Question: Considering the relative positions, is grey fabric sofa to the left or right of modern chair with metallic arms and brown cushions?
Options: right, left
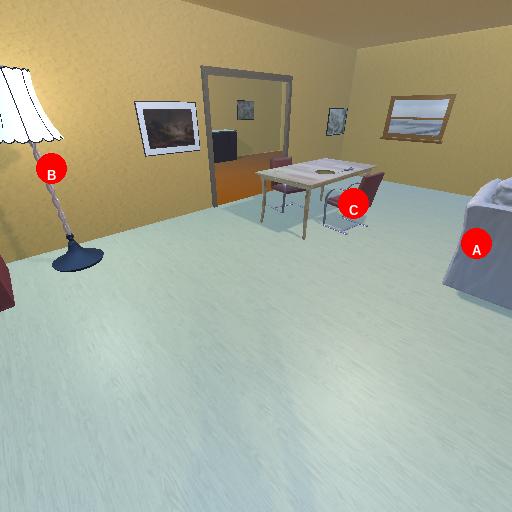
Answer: right